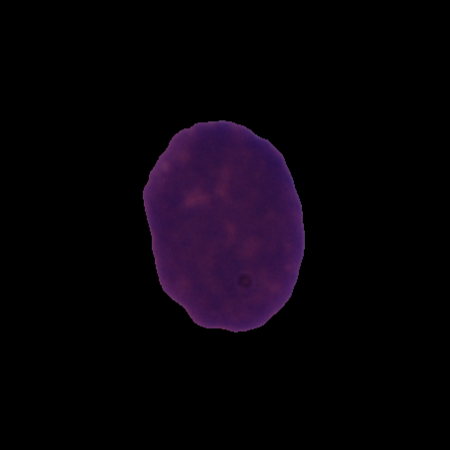
Label: cancer